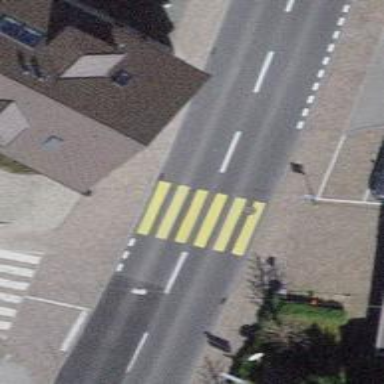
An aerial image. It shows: Uncontrolled zebra crossing with zebra markings.